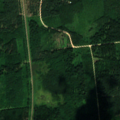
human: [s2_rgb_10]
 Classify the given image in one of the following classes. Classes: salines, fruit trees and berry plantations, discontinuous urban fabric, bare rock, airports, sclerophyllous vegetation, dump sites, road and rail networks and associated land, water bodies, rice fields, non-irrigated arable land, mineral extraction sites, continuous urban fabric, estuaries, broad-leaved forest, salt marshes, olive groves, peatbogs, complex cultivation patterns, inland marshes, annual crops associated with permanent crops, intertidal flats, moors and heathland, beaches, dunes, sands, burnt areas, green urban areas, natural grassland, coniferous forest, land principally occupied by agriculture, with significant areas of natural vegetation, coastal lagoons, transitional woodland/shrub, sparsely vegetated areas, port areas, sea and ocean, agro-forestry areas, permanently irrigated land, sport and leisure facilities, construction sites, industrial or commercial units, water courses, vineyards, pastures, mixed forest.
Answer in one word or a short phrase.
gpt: coniferous forest, mixed forest, transitional woodland/shrub